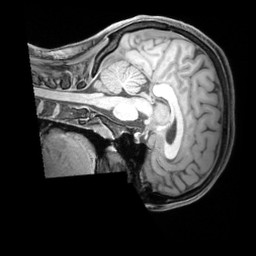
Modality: T1w
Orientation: sagittal
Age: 26
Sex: female
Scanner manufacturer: siemens
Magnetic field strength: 3 T
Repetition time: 1.97 s
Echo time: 0.00206 s